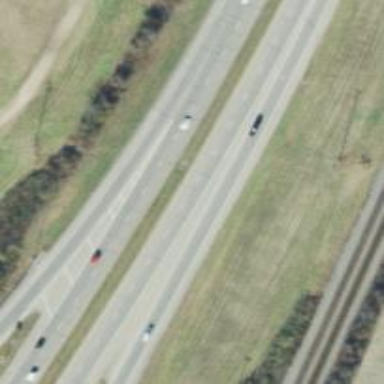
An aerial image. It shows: Trunk link highway.